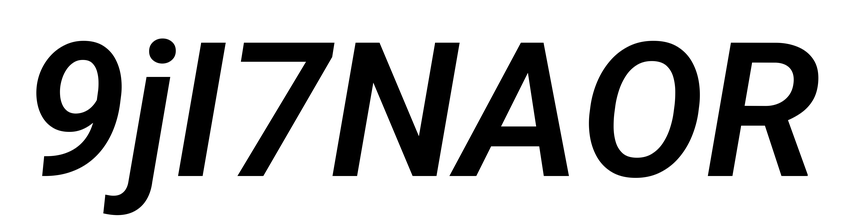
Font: Roboto-Italic_SemiBold_Italic